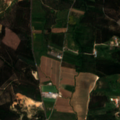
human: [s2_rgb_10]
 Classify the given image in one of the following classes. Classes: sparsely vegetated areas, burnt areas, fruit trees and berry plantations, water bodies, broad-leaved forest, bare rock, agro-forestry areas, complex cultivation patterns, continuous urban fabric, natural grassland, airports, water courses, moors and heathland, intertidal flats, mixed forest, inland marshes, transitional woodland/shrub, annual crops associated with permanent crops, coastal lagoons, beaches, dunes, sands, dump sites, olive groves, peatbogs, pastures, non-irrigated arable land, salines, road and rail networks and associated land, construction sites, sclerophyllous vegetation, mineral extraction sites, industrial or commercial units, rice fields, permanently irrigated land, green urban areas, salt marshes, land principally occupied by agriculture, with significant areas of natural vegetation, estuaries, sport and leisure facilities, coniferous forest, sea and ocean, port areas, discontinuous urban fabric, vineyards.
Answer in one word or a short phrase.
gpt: mineral extraction sites, complex cultivation patterns, land principally occupied by agriculture, with significant areas of natural vegetation, broad-leaved forest, mixed forest